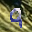
Label: 9